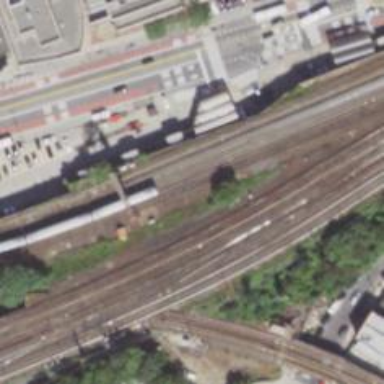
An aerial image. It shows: Electrified rail railway.